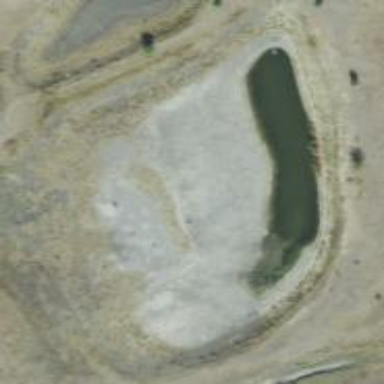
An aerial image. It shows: Pond with natural water.